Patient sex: M
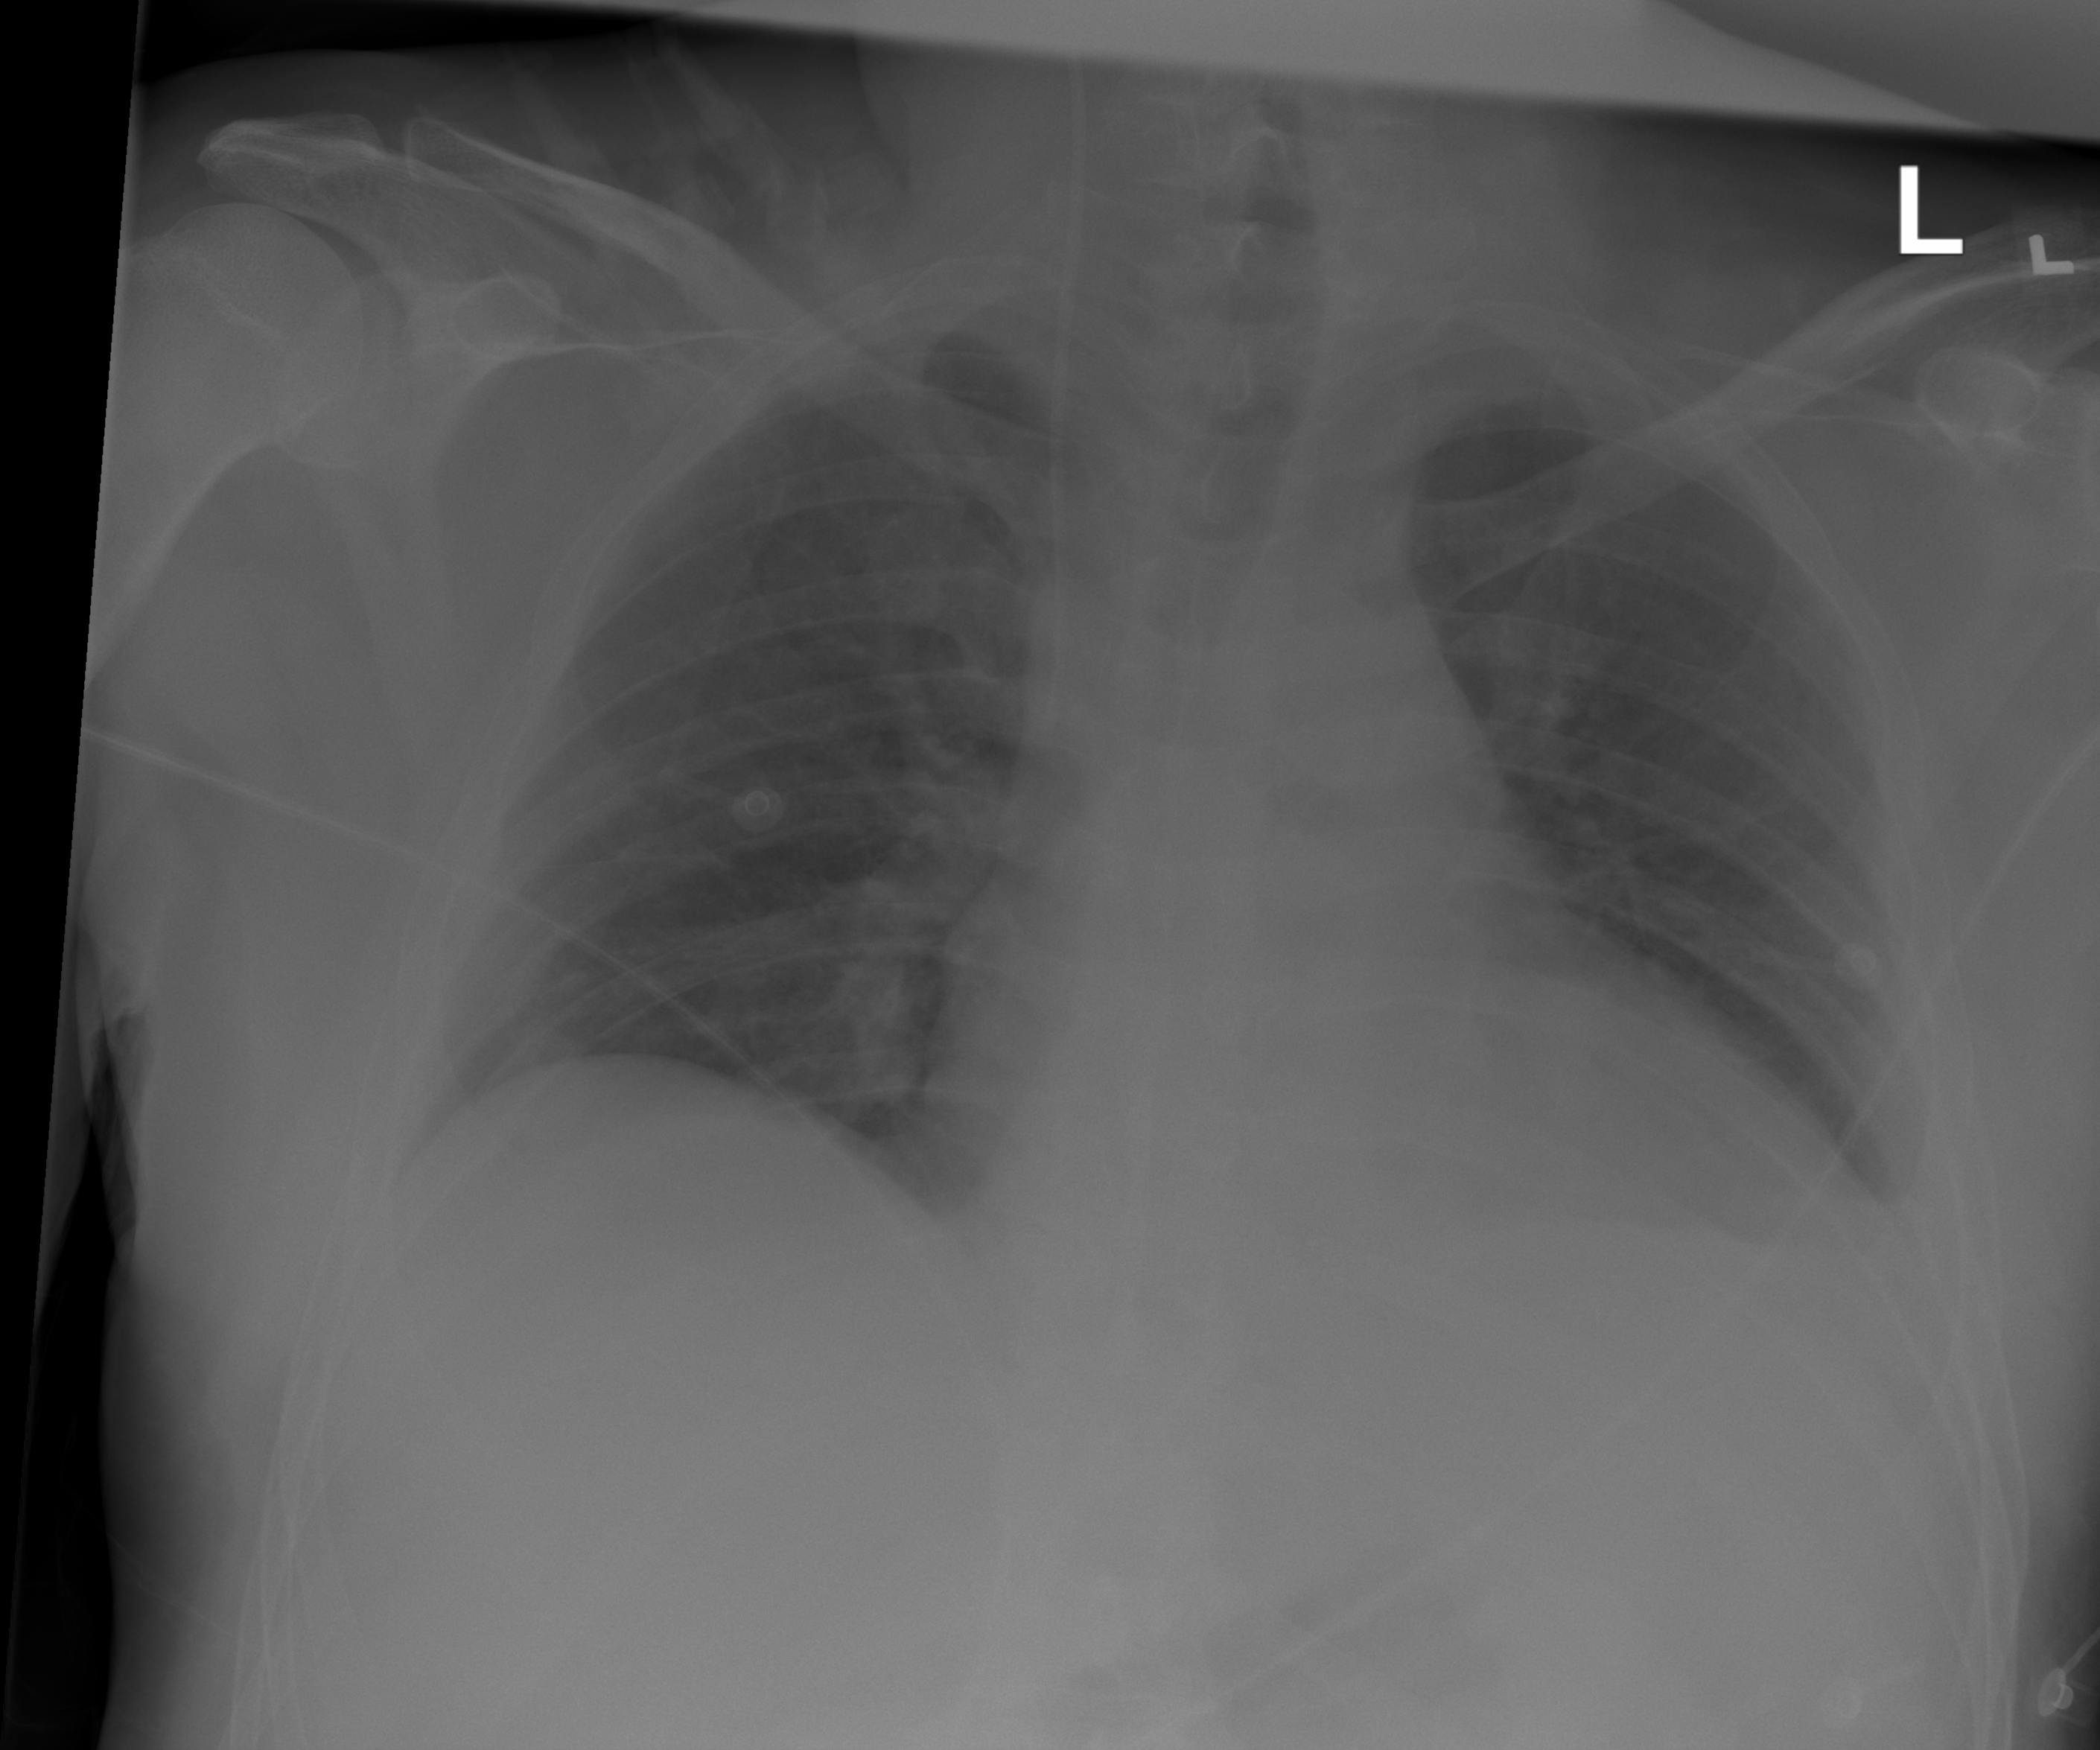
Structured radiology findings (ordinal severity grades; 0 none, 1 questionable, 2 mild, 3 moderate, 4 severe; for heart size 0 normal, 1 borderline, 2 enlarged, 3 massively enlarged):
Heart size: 2
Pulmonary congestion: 1
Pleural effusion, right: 0
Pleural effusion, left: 2
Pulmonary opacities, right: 0
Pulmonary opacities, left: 0
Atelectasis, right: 1
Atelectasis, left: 2